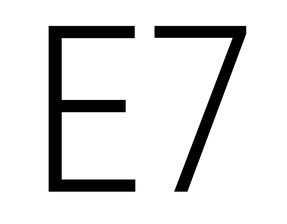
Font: Roboto_Condensed_Light